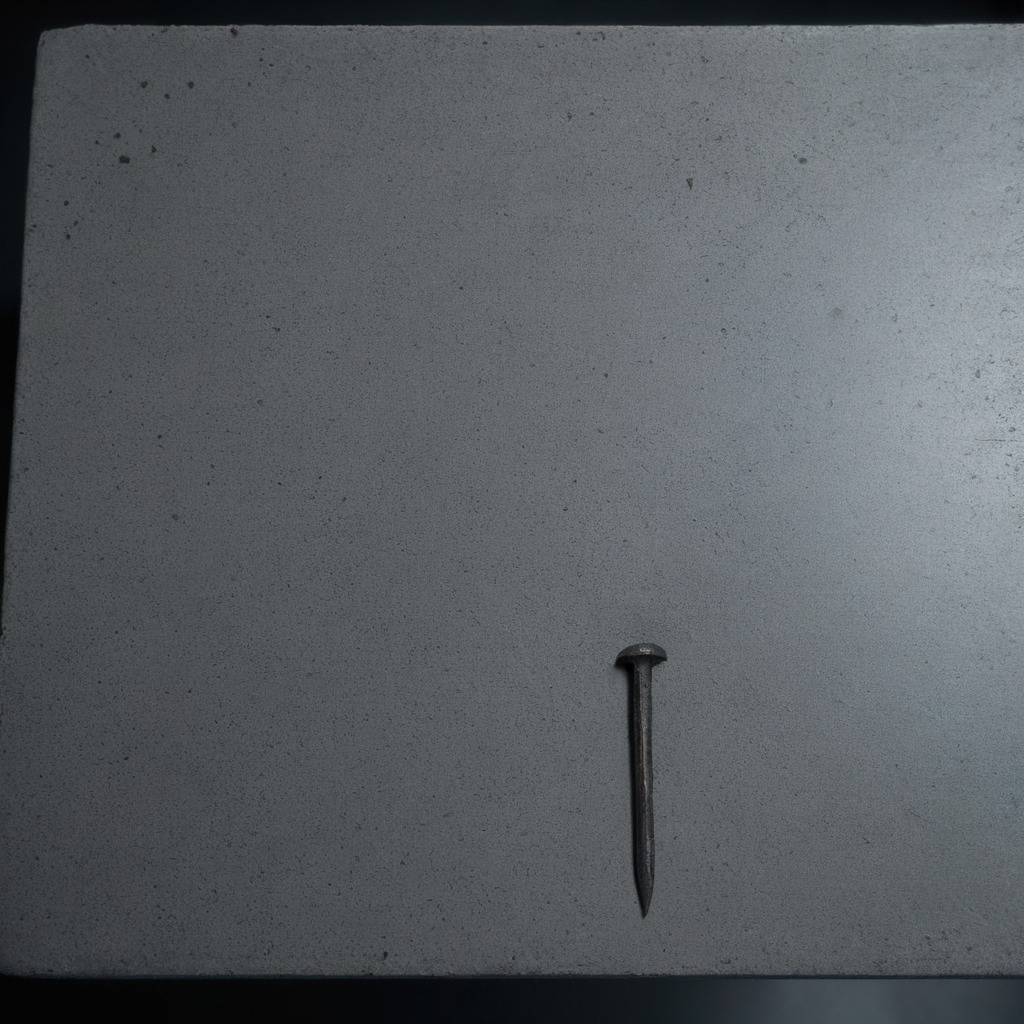
A nail is lying on a clean granite table inside a workshop at night.